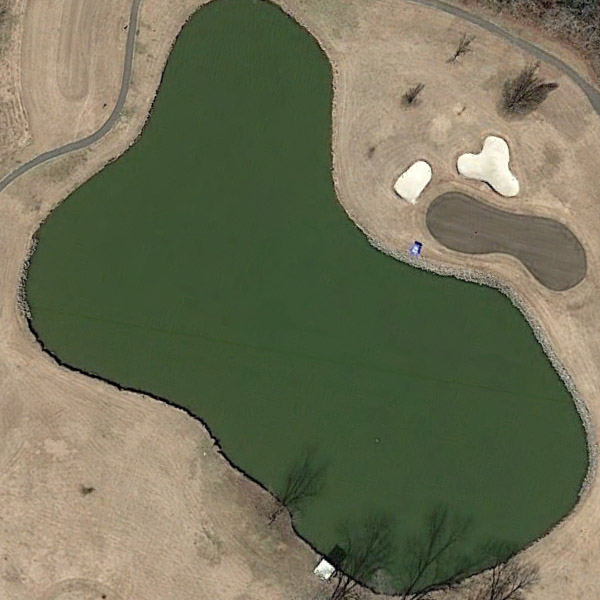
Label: Pond